Field crop: maize
Growth stage: 2
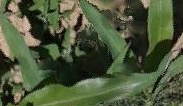
Species: maize